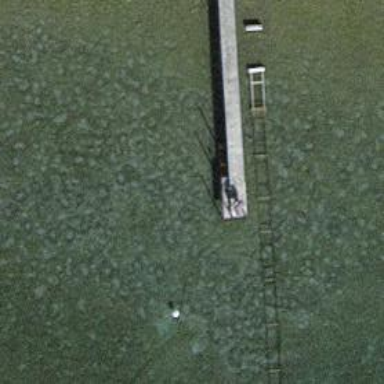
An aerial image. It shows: Man-made pier.